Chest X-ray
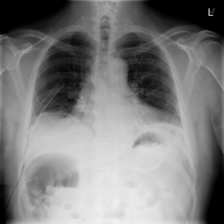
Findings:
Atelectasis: positive
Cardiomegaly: negative
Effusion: negative
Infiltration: negative
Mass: negative
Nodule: negative
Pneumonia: negative
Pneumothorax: negative
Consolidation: negative
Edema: negative
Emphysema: negative
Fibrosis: negative
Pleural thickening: negative
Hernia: negative